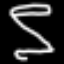
Label: hourglass